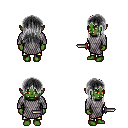
a pixel art fantasy rpg character, female body template, orc, green skin, chain mail, gold greaves, gray unkempt hairstyle, dagger, four views (front, back, left, right), 2x2 character sprite sheet, small pixel art, hard edges, no anti-aliasing